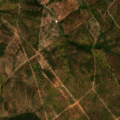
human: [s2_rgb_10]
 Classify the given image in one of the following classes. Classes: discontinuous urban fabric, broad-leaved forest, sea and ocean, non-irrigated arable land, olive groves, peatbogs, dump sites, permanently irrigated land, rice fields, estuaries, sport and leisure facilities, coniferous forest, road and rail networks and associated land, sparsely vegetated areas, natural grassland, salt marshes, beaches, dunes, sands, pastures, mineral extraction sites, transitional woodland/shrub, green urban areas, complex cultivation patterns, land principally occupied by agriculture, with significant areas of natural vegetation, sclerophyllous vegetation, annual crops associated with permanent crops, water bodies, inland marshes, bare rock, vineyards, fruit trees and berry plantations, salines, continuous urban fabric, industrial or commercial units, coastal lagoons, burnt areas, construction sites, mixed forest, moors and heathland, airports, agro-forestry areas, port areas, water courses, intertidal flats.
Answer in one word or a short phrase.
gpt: continuous urban fabric